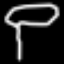
Label: mushroom